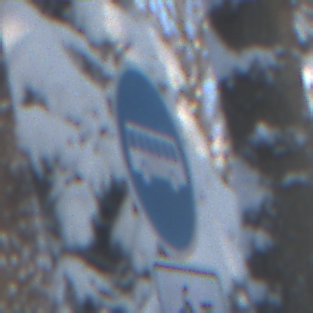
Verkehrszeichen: Busssonderstreifen
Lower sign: EinspurigeFahrzeugeFrei2
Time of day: MorningAfternoon
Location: Outdoor (Nature)
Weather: Clear
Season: Winter
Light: Natural